Question: there is no rows be selected in intelligent menu after type rows after datagrid name
'''
<StackPanel>
<DataGrid AutoGenerateColumns="True" ItemsSource="{Binding}" Name="dgStatus"
HorizontalAlignment="Left" Margin="10,23,0,0" VerticalAlignment="Top"
RenderTransformOrigin="-23.633,-5.198" Height="364" Width="811"
CellEditEnding="myGrid_CellEditEnding" >
</DataGrid>
<Button Name="button1" Click="button1_Click" Height="50" Width="100"></Button>
</StackPanel>
'''

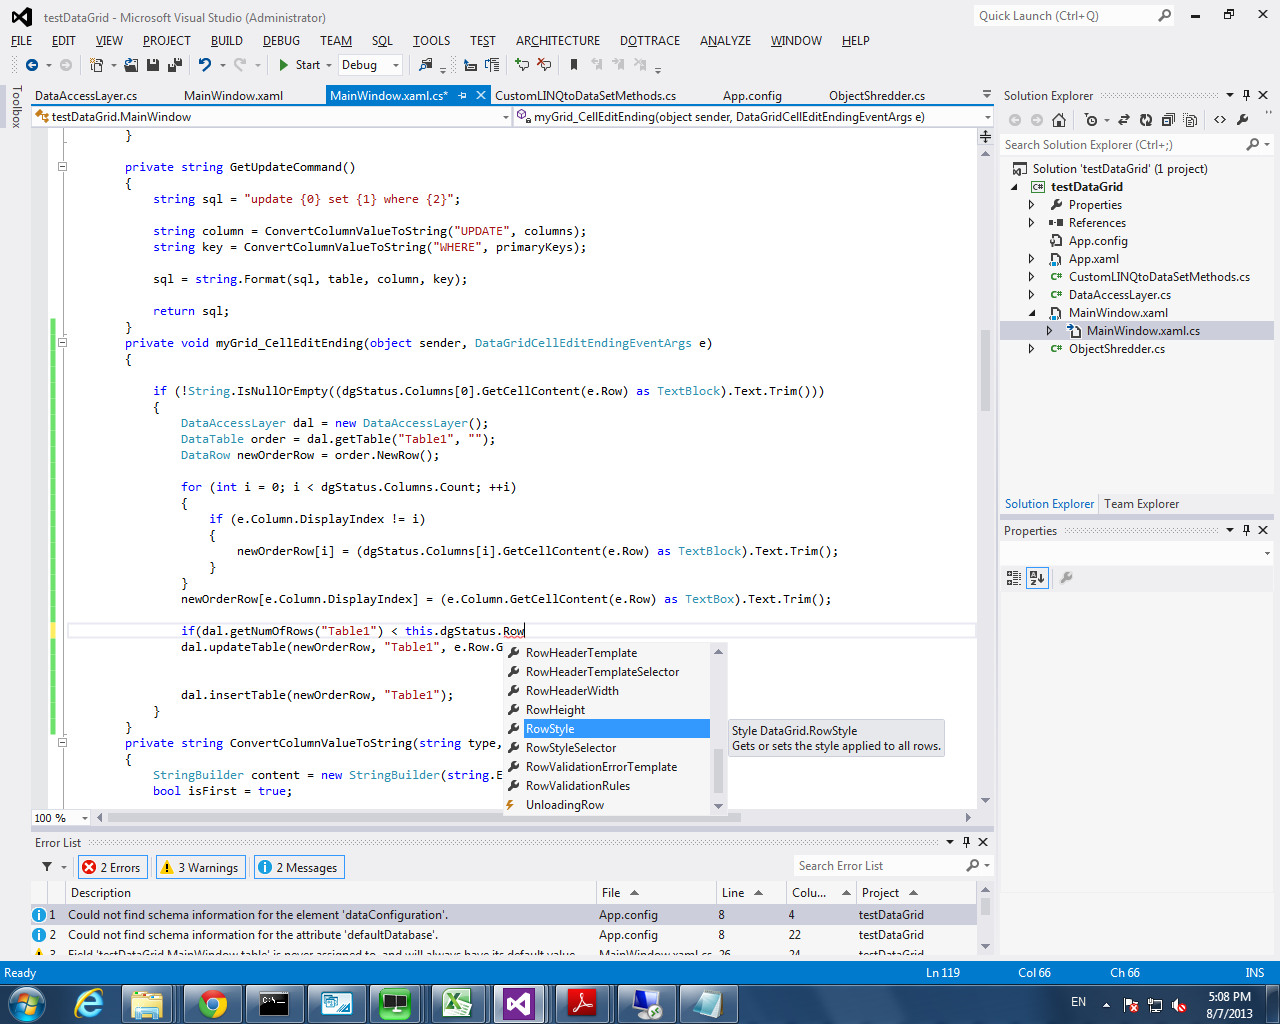
Answer: '''
if(dal.getNumOfRows("Table1")< dgStatus.Items.Count)
'''